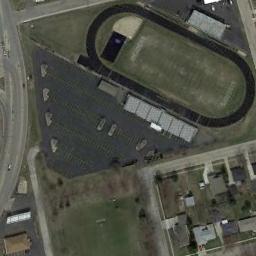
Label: ground_track_field